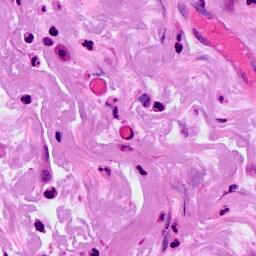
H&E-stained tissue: Breast